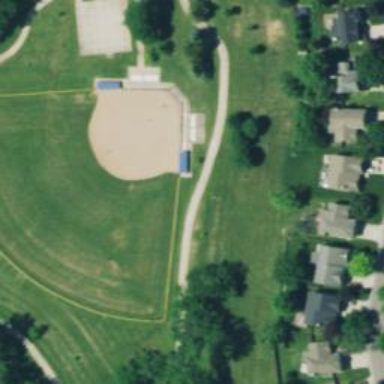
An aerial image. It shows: Bleachers on leisure land.